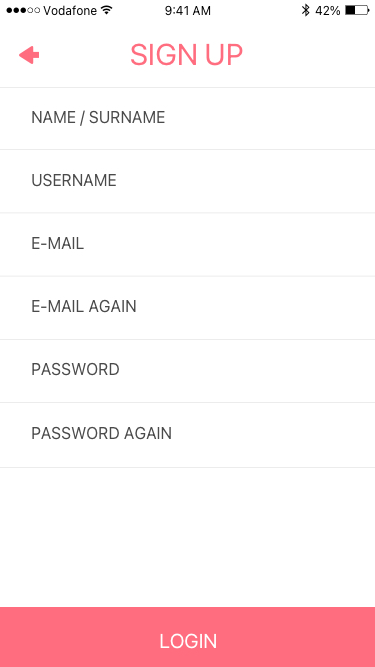
Text in this UI design:
LOGIN
NAME / SURNAME
USERNAME
E-MAIL
E-MAIL AGAIN
PASSWORD
PASSWORD AGAIN
SIGN UP